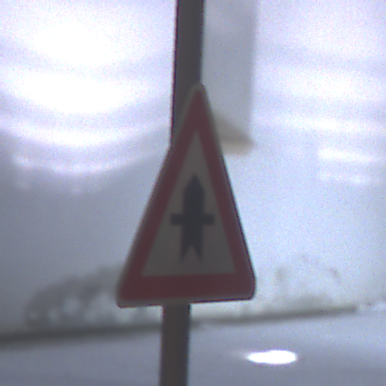
Verkehrszeichen: Vorfahrt
Umgebung: Outdoor, Urban
Tageszeit: Night
Wetter: Overcast
Licht: Artificial
Jahreszeit: Winter
Kontrast: MediumContrast